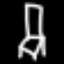
Label: chair